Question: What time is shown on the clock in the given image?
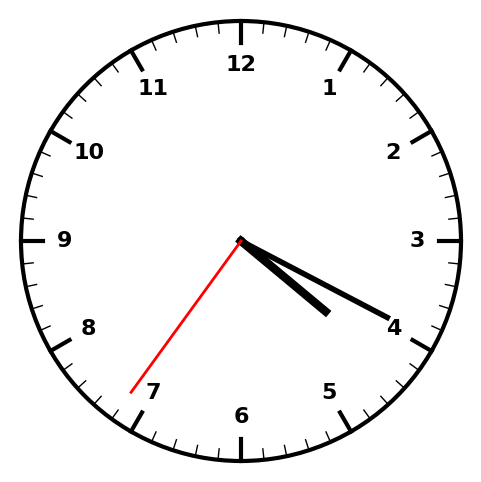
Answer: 04:19:36